Interaction volume radius: 10 \u00c5
Interaction volume height: 15 \u00c5
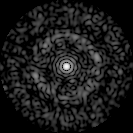
Disorder parameter: 0.8489